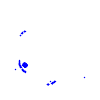
Particle: electron